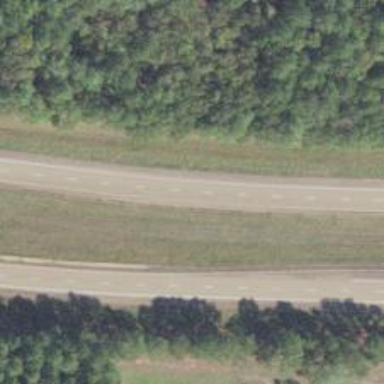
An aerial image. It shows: Trunk highway.